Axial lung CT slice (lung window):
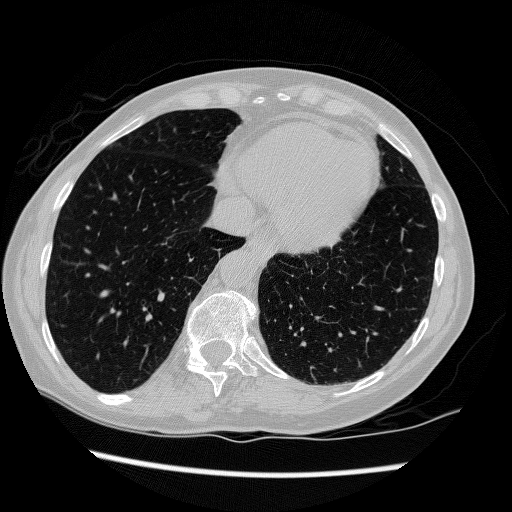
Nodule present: no